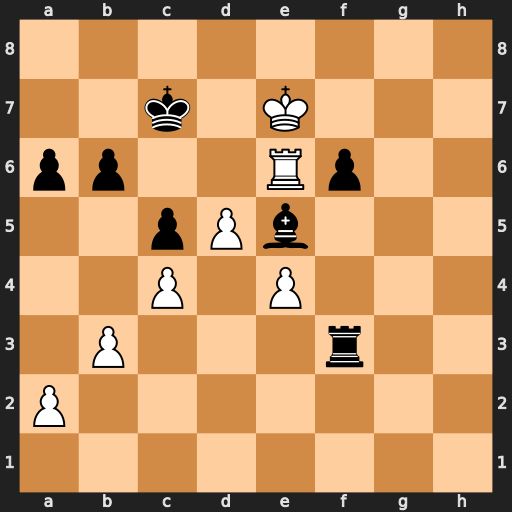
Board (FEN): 8/2k1K3/pp2Rp2/2pPb3/2P1P3/1P3r2/P7/8
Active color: w
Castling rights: -
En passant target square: -
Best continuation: Rxe5 fxe5 d6+ Kb7 d7 Rd3 d8=Q Rxd8 Kxd8